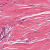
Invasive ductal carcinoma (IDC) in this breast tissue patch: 0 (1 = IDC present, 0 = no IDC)